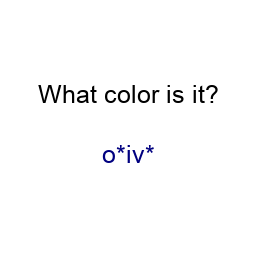
Color: navy
Color name shown: olive
Background color: white
Question text color: black